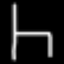
Label: chair